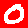
Digit: 0